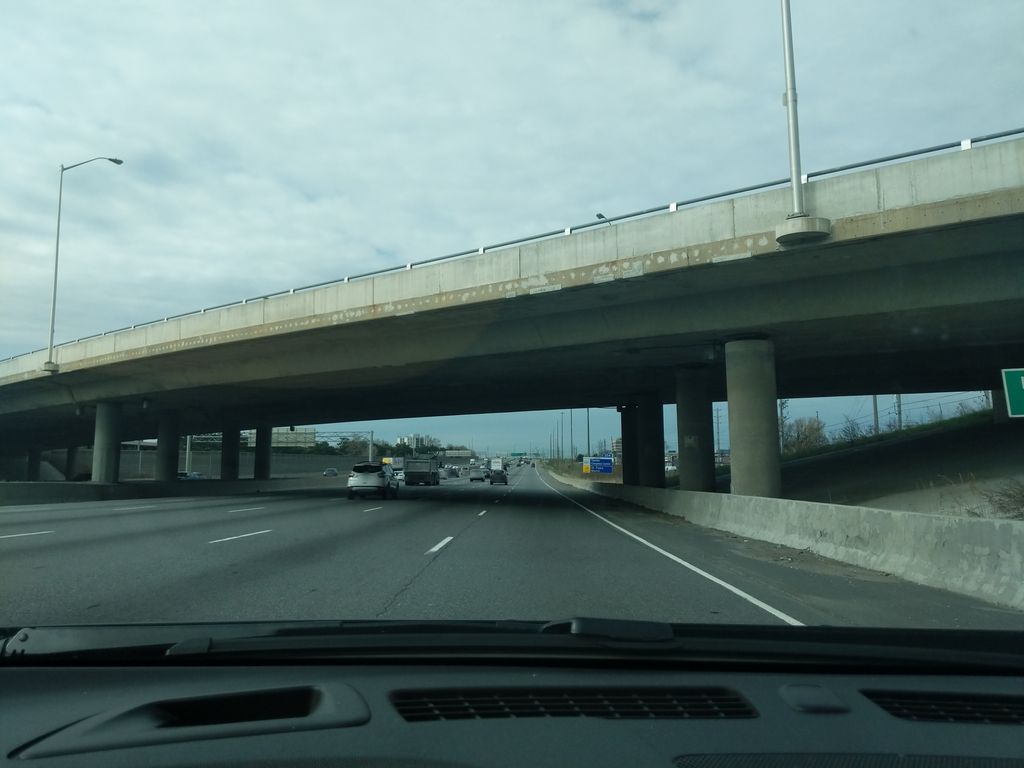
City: toronto